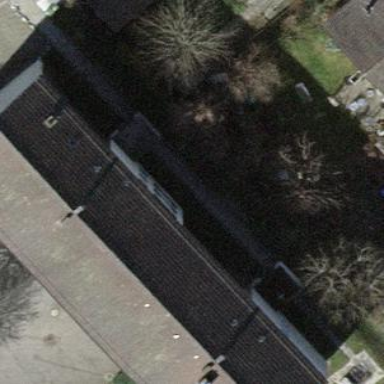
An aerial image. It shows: Residential building with gabled roof made of roof tiles. The roof is oriented along the building and has rosy-brown color.